Aerial crown-view tile of a tropical tree (Barro Colorado Island, Panama), acquired 20240918:
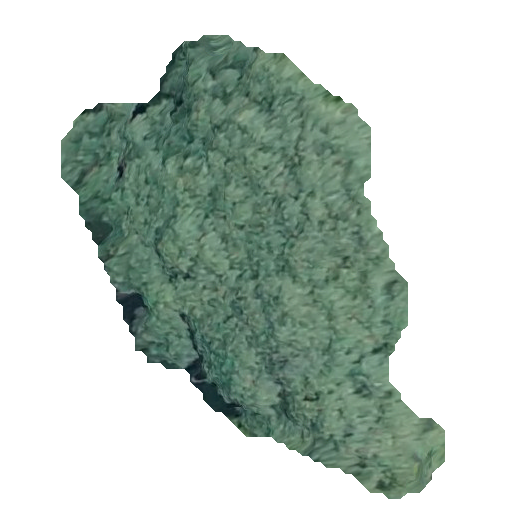
Species: Jacaranda copaia
GBIF accepted scientific name: Jacaranda copaia
Crown area: 161.491 m²